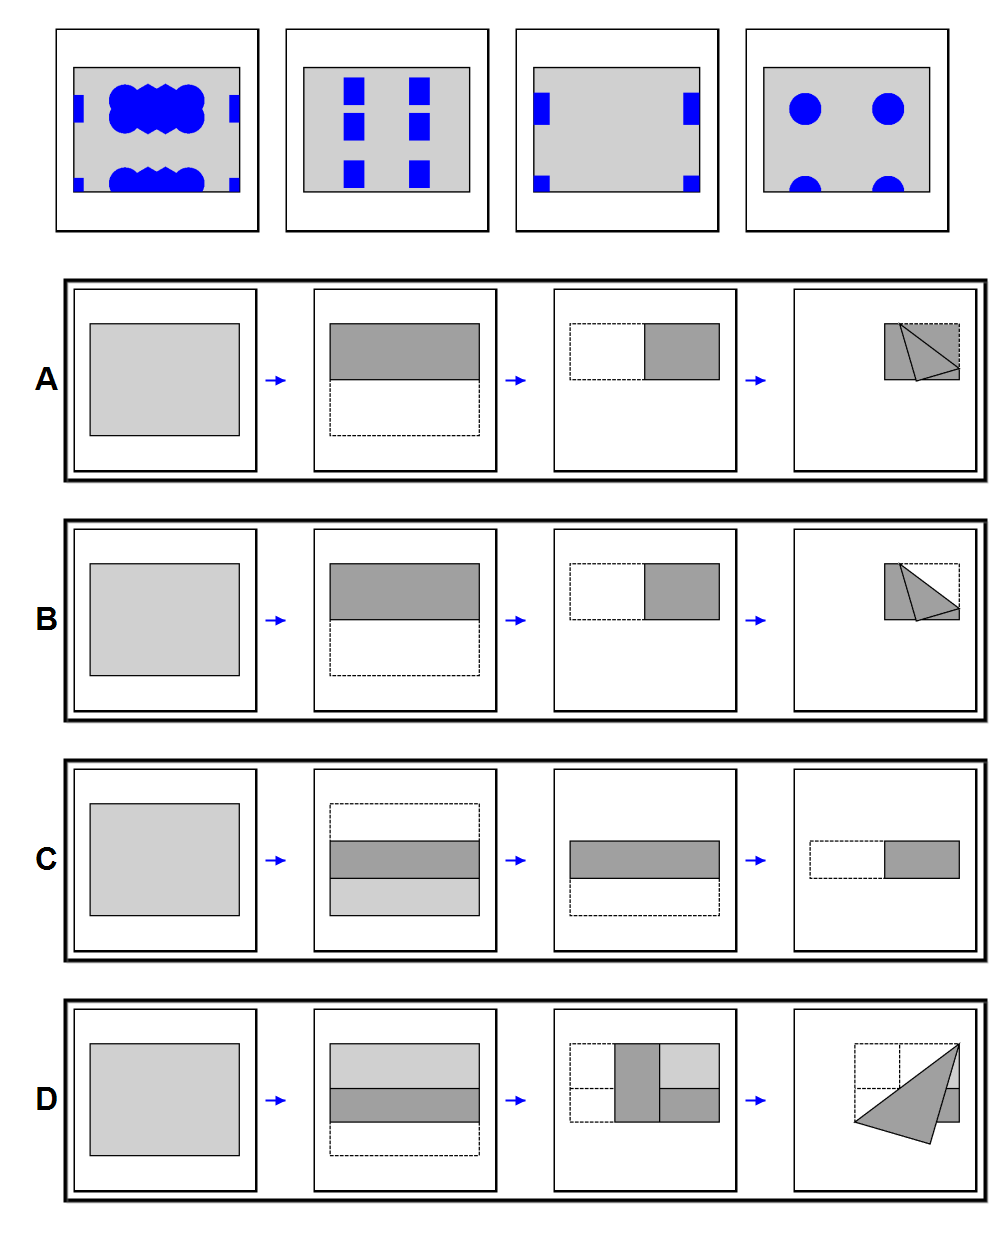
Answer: C